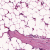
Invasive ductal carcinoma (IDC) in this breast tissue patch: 0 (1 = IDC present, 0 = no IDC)